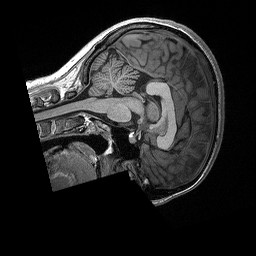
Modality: T1w
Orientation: sagittal
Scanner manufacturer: siemens
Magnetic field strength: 3 T
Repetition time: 2.3 s
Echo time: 0.00298 s